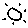
Label: sun